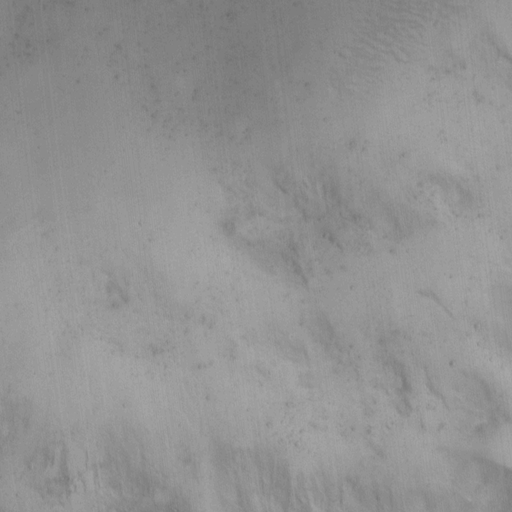
Classes present: Background